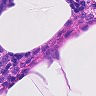
Metastatic tissue present: no